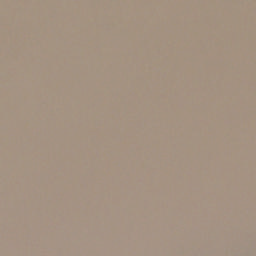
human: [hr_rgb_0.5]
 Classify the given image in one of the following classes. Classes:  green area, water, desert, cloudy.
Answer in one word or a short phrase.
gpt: cloudy